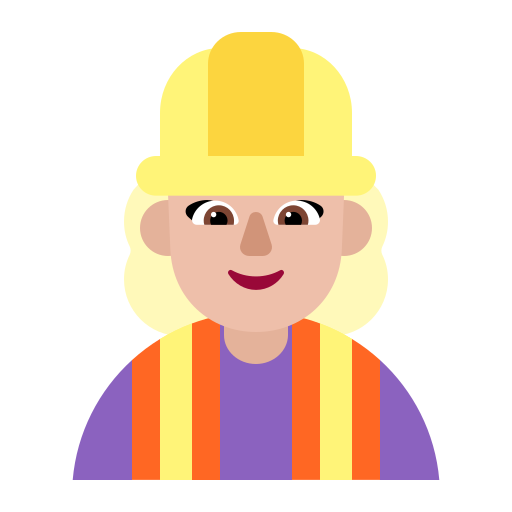
woman construction worker flat  light